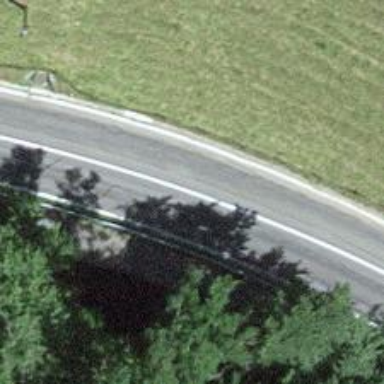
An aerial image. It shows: Tertiary road.